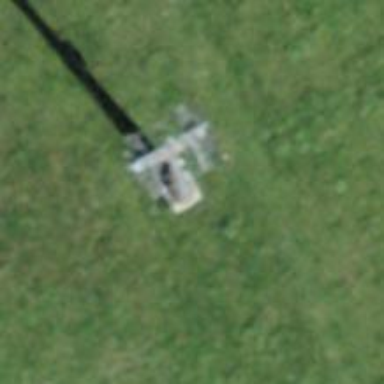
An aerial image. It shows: Pylon used for aerialway.